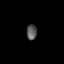
Tissue: lung
Cell type: Epithelial cells
Senescence score: 0.1851
Nuclear area (px): 158
Mean DAPI intensity: 86.639